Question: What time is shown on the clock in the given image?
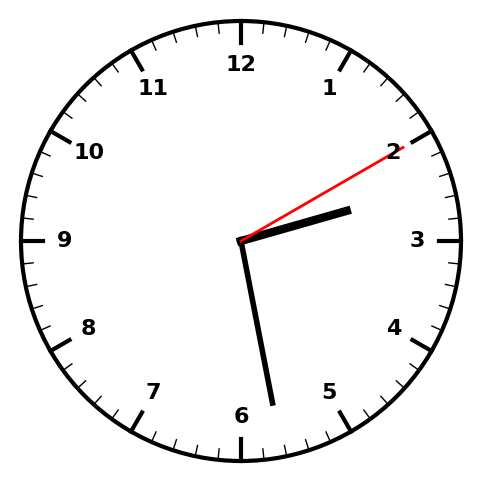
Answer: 02:28:10